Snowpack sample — Buffalo Mountain, Silverthorne, Colorado, USA (2/22/26, 2:02 PM MST)
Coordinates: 39.622, -106.113
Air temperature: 33 °F
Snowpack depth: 63 cm
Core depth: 20 cm
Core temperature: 23 °F
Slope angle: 11°, slope face: 116°
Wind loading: low
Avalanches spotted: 0
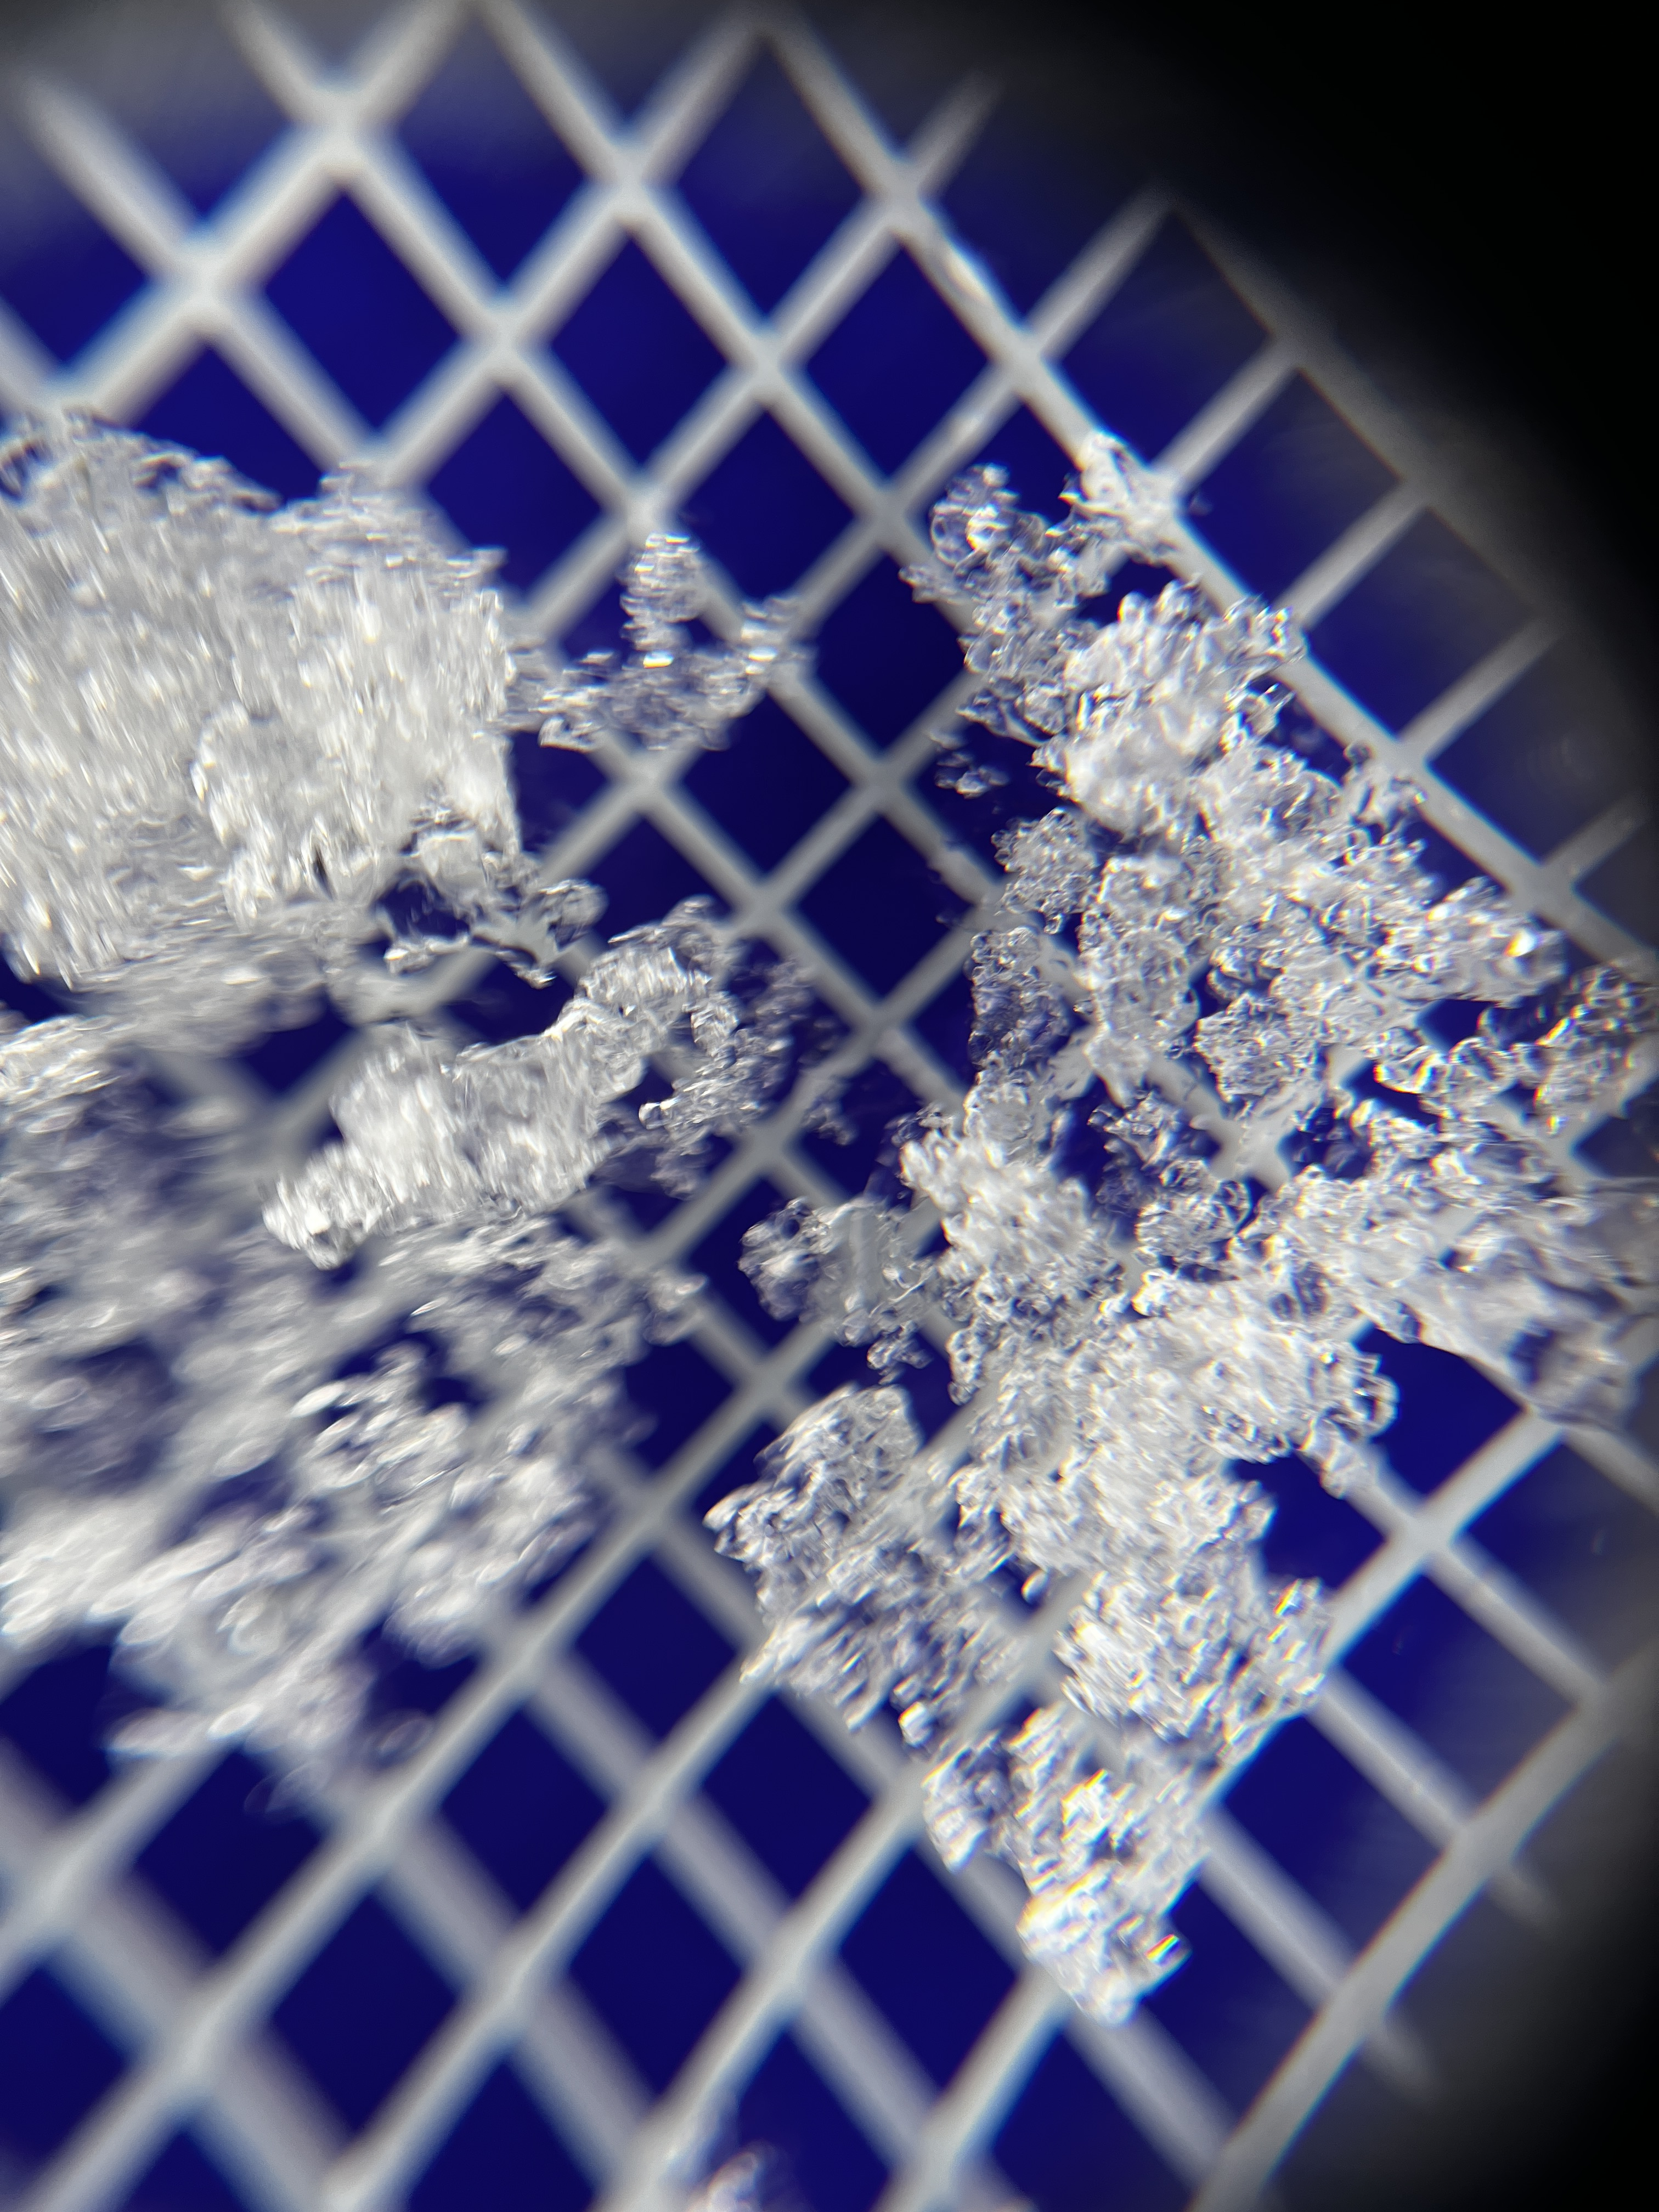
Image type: magnified_profile
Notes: In a firebreak similar to site 1, minimal wind loading with no spotted avalanches (not many faces in view though)